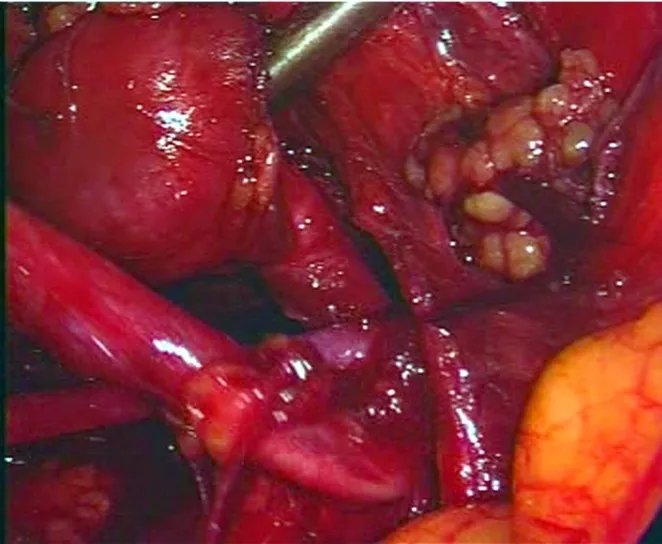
Dilated proximal renal pelvis and ureter were found and separated from the adjacent tissue by a blunt and sharp dissection.
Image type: medical_photograph (other_medical_photograph)